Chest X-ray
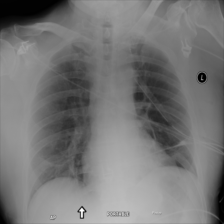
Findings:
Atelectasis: negative
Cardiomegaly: negative
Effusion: negative
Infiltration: negative
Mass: negative
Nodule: negative
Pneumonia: negative
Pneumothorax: negative
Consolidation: negative
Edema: negative
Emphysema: negative
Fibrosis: negative
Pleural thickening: negative
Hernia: negative